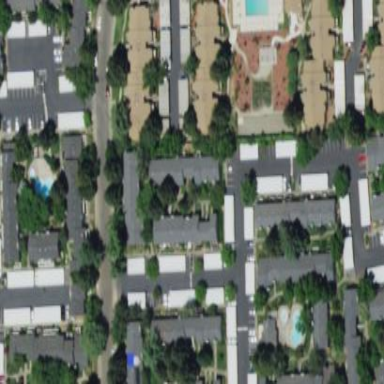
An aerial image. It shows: Condominium in residential area.